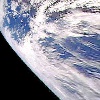
Label: cloud